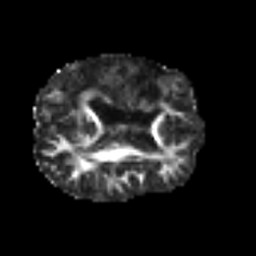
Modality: FA
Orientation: axial
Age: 50
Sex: male
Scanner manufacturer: siemens
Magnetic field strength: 3 T
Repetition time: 6.1 s
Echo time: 0.101 s